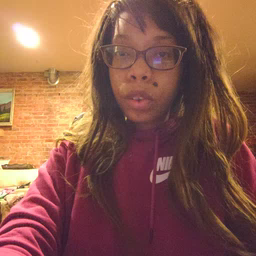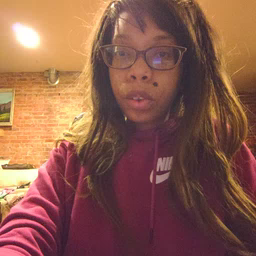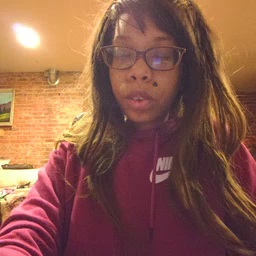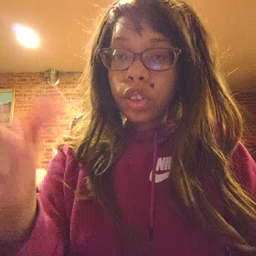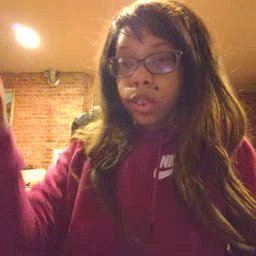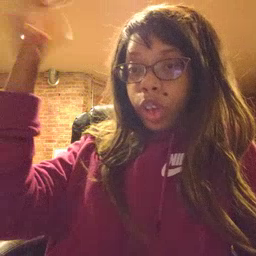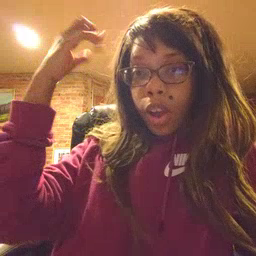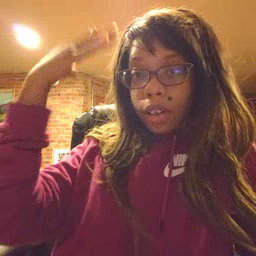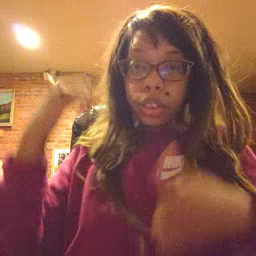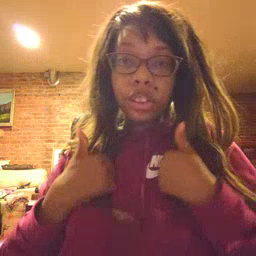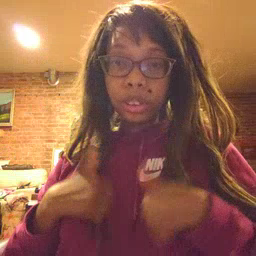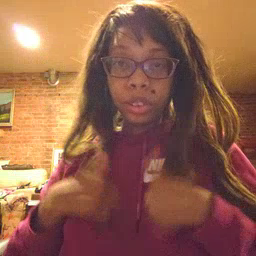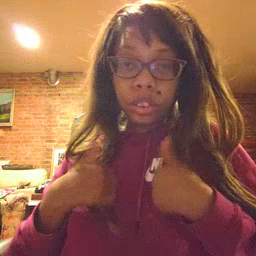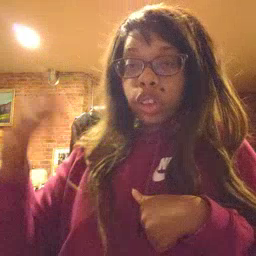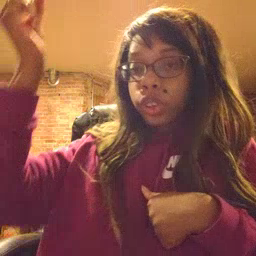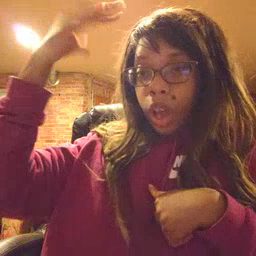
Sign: shower